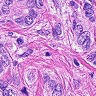
Metastatic tissue present: yes